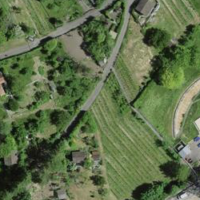
EUNIS habitat code: 25
Species observed at this site:
Motacilla cinerea
Cyanistes caeruleus
Sturnus vulgaris
Pica pica
Phoenicurus phoenicurus
Cinclus cinclus
Falco tinnunculus